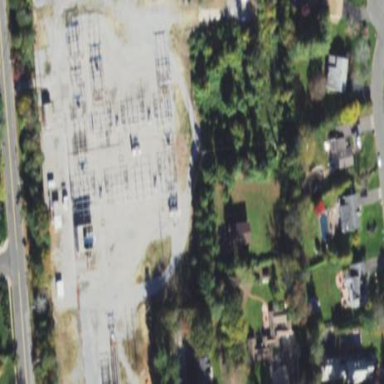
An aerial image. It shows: Outdoor distribution substation.